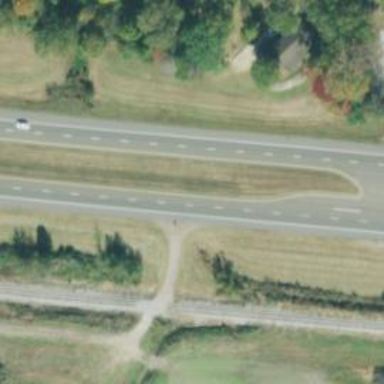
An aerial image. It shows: Dual carriageway trunk highway with asphalt surface. It is expressway.